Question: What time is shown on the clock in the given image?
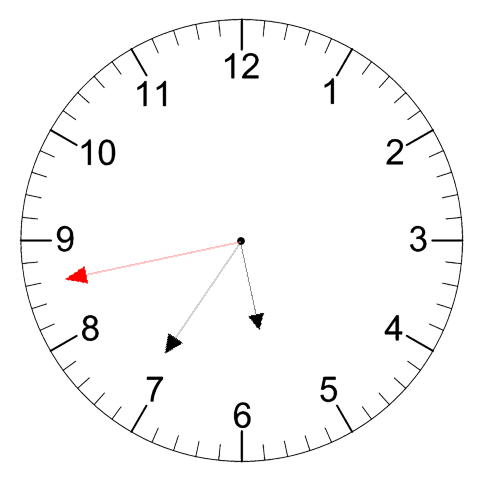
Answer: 05:35:43